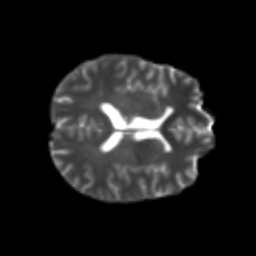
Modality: T2w
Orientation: axial
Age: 23
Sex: male
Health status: healthy
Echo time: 0.074 s